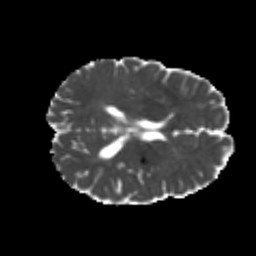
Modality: MD
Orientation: axial
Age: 21
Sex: male
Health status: healthy
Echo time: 0.074 s